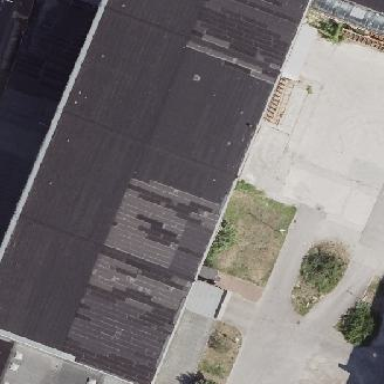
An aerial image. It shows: Commercial building.